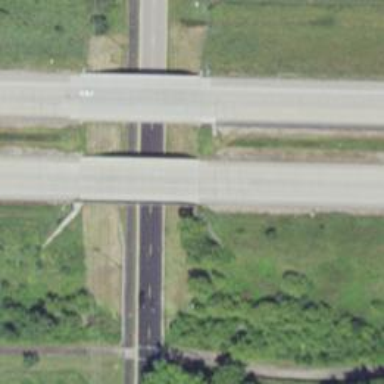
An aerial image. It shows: Motorway bridge.